Aerial crown-view tile of a tropical tree (Barro Colorado Island, Panama), acquired 20250217:
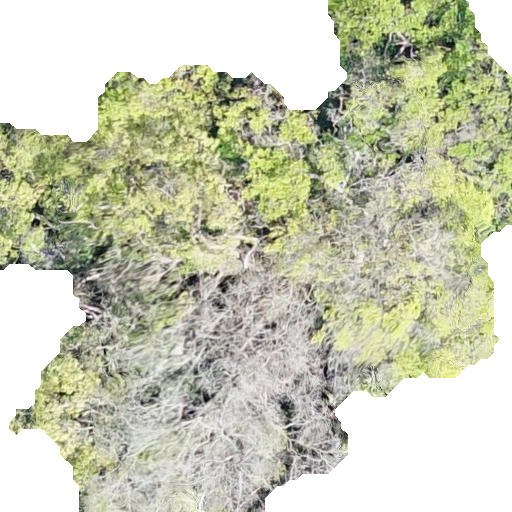
Species: Terminalia amazonia
GBIF accepted scientific name: Terminalia amazonica
Crown area: 306.631 m²